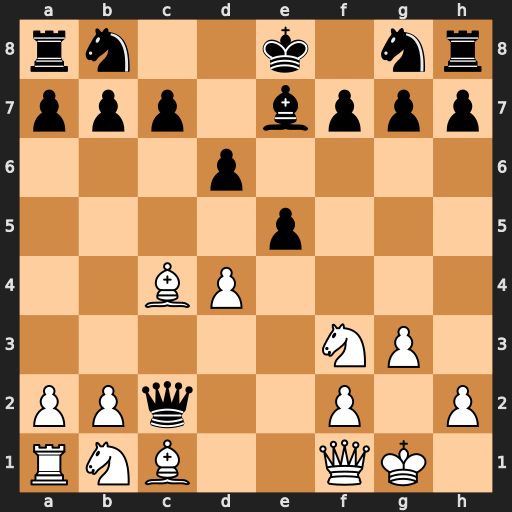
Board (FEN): rn2k1nr/ppp1bppp/3p4/4p3/2BP4/5NP1/PPq2P1P/RNB2QK1
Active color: w
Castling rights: kq
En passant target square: -
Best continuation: Bd3 Qc6 Bb5 a6 Bxc6+